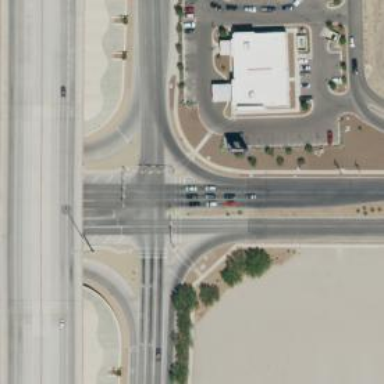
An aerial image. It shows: Asphalt road with secondary link. This road also serves as frontage road.